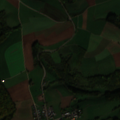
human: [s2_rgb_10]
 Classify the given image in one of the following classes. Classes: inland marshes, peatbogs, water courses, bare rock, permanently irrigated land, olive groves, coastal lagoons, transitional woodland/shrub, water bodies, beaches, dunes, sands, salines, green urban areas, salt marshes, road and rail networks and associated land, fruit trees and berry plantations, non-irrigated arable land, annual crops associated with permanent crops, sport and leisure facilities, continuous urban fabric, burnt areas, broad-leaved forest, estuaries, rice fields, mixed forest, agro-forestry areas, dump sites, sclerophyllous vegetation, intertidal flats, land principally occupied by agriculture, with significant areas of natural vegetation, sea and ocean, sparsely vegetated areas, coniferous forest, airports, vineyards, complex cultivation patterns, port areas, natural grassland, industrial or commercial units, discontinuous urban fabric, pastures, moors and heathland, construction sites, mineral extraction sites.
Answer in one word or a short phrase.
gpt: discontinuous urban fabric, non-irrigated arable land, pastures, broad-leaved forest